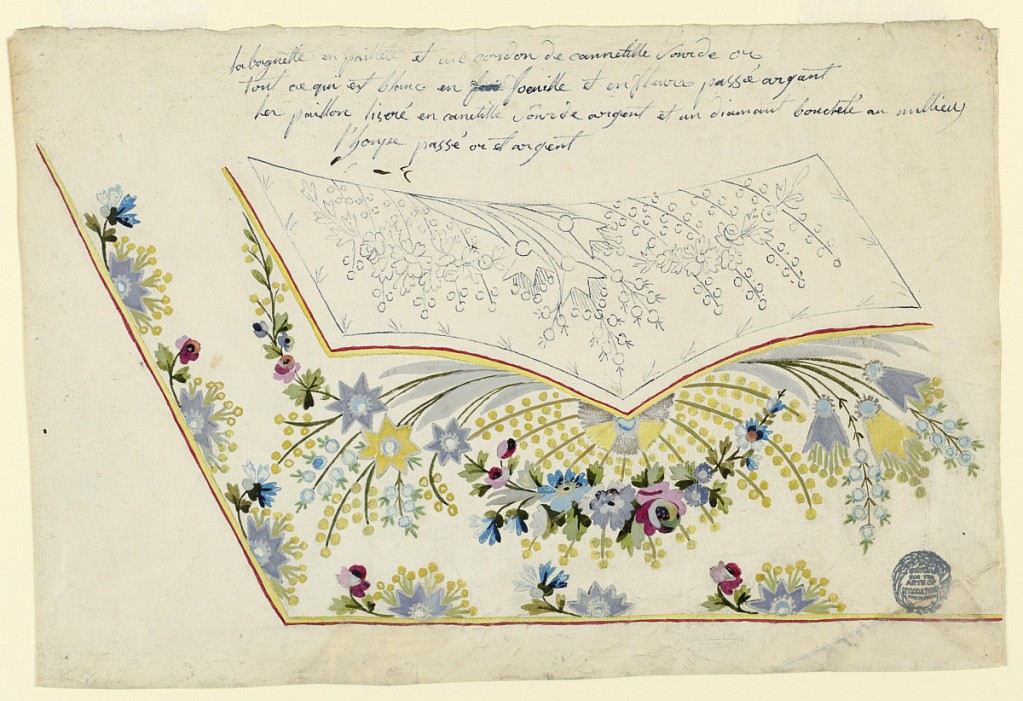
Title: Design for Embroidery of a man's waistcoat
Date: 1780–90
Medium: Pen, blue ink, watercolor, gouache, graphite Support: laid paper
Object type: Drawing
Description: Lower left section of a waistcoat.  Below the pocket a fan-shaped spray of naturalistic flowers, flanked by smaller sprays of imaginative types.  A repeat flower motif along the border.  Design on pocket suggested in outline.  Four lines of inscription, above.